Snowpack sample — Snodgrass Mountain, Crested Butte, Colorado (2/4/25, 12:06 PM MST)
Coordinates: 38.923, -106.968
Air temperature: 35 °F
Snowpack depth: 80 cm
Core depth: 30 cm
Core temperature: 35.6 °F
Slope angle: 14°, slope face: 78°
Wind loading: low
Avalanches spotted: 0
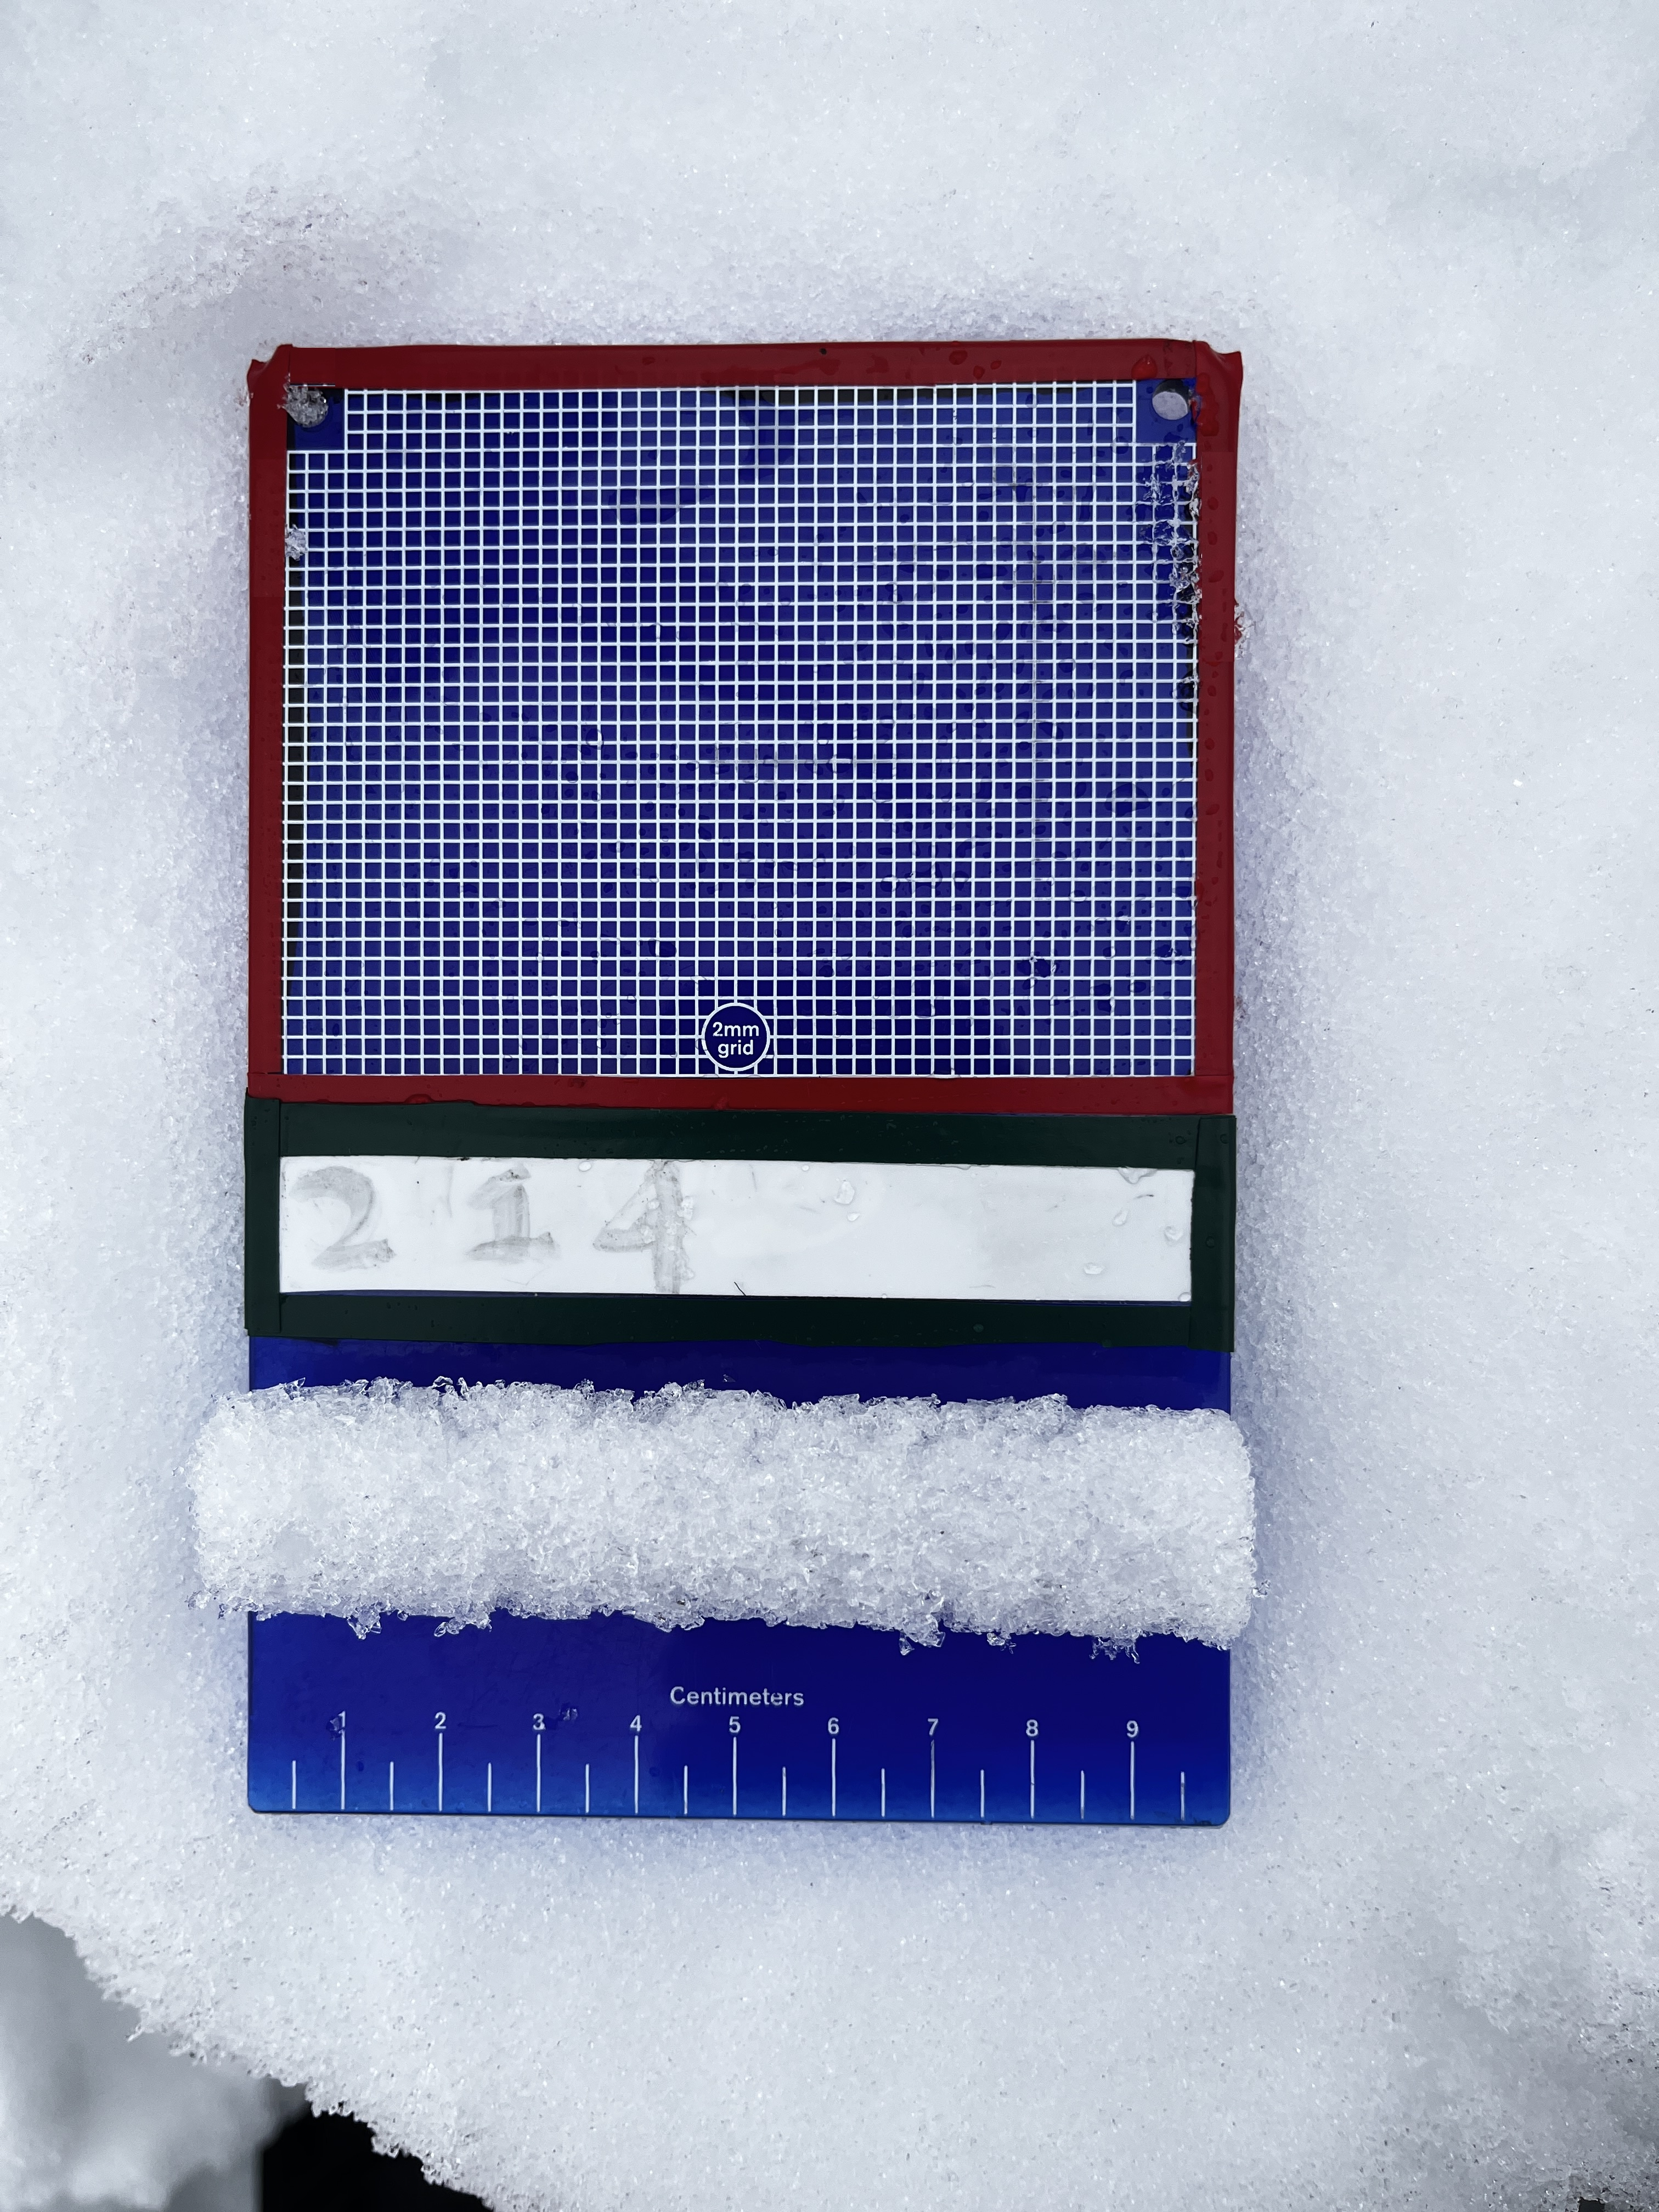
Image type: crystal_card
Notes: No avalanches nearby, unusually warm weather for the last month reported by residents, Collected 25 yards from treeline